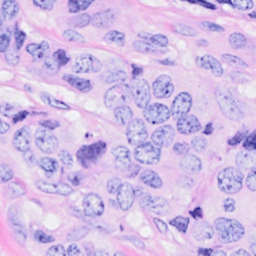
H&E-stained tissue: Breast